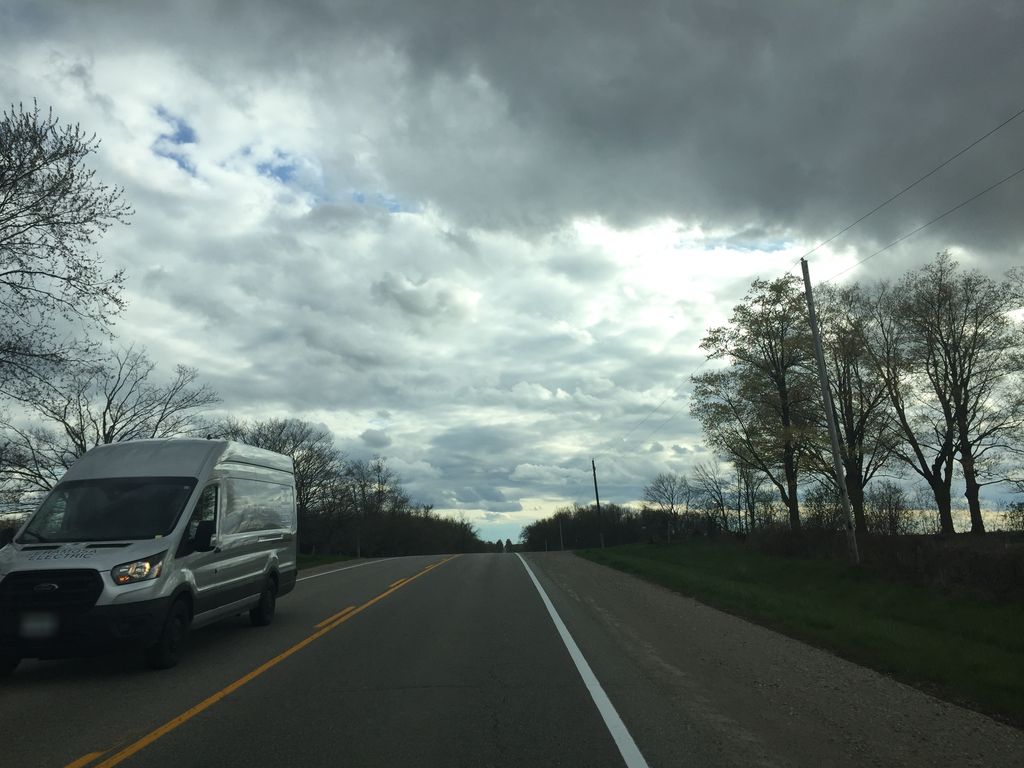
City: kitchener-waterloo